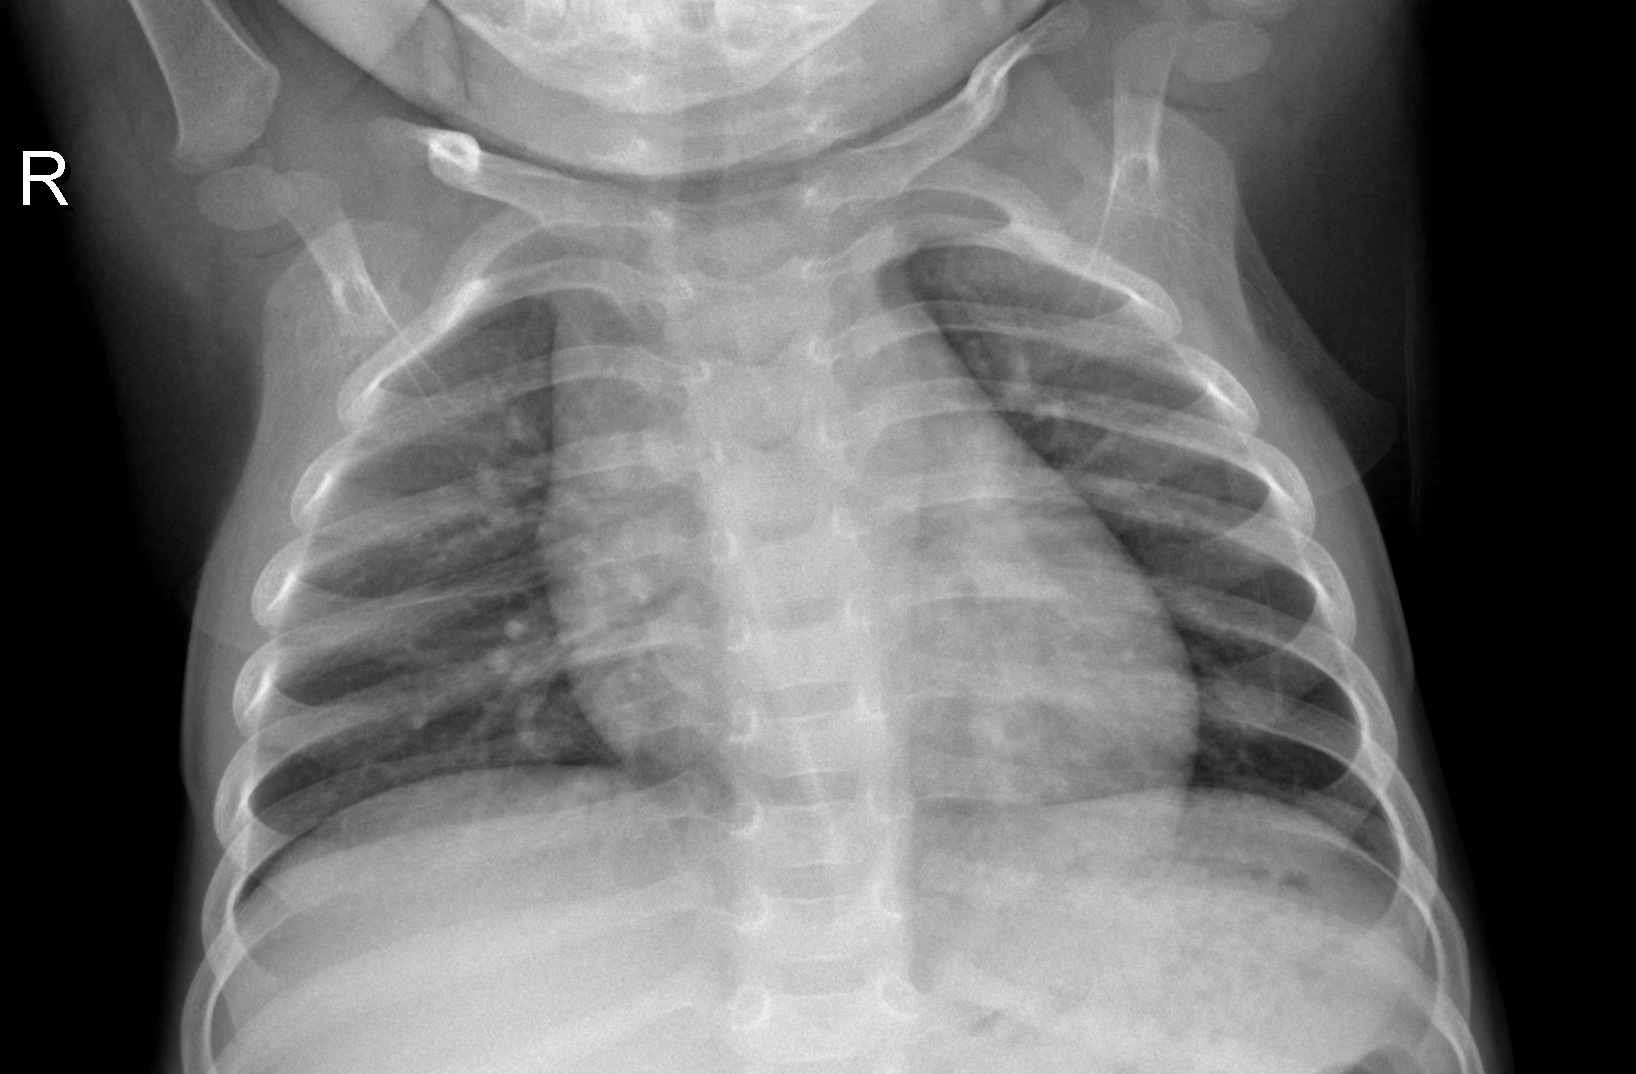
Diagnosis: NORMAL